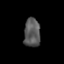
Tissue: prostate
Cell type: Epithelial cells
Senescence score: 0.2867
Nuclear area (px): 463
Mean DAPI intensity: 88.045